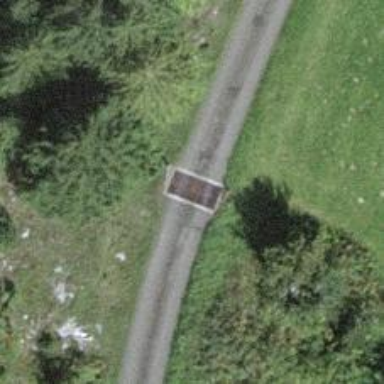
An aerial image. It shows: Cattle grid barrier.